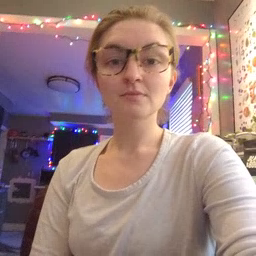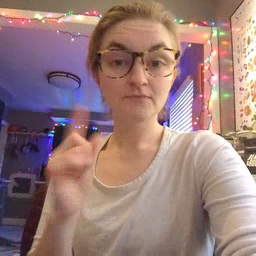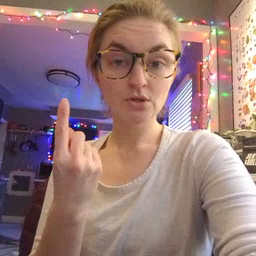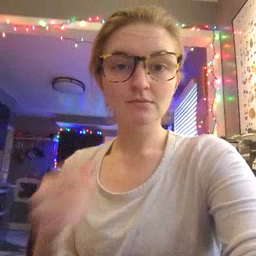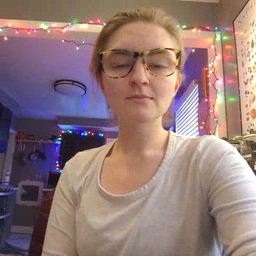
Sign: first